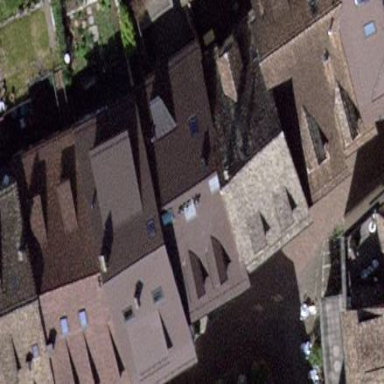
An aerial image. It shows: Gabled roof made of roof tiles across building with apartments.